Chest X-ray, AP view. Patient: 53 years old, sex M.
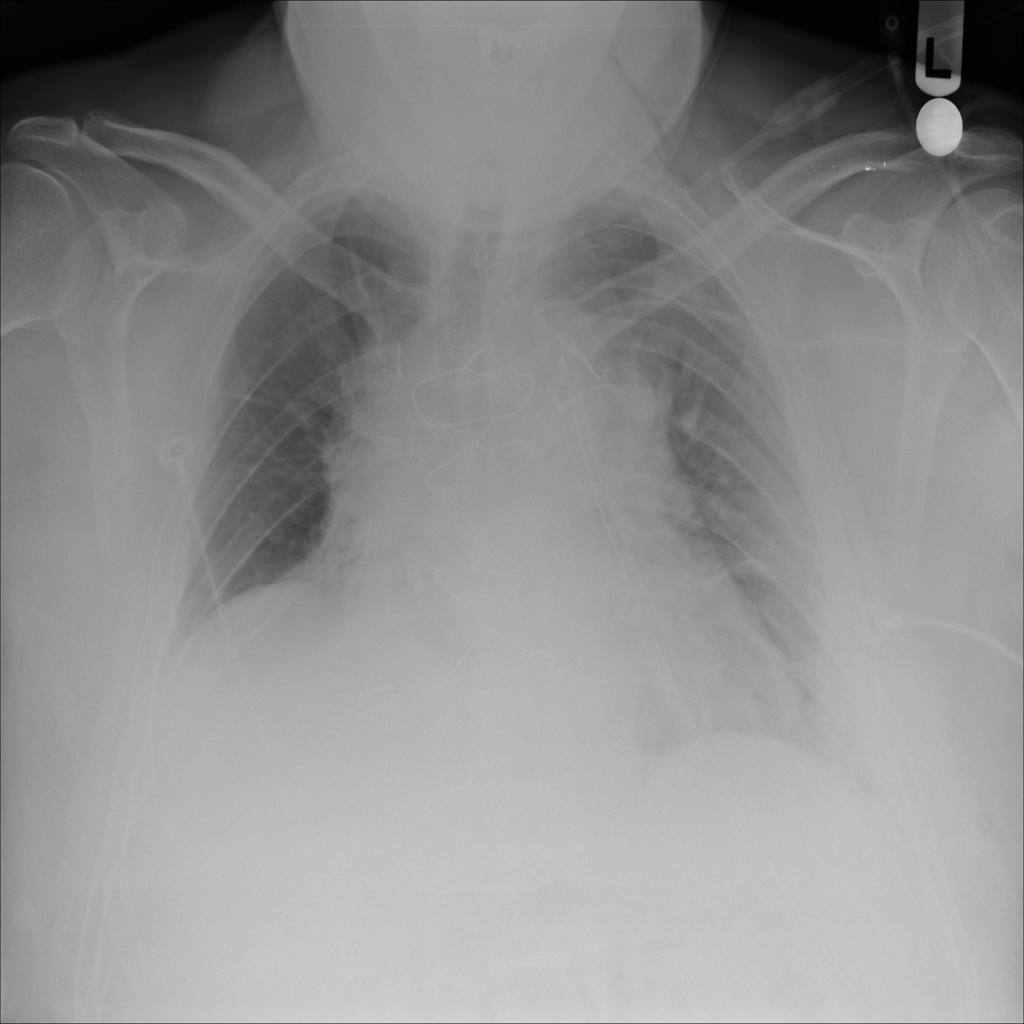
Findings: No Finding